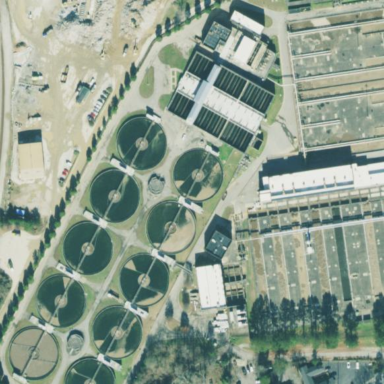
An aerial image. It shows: Wastewater plant.